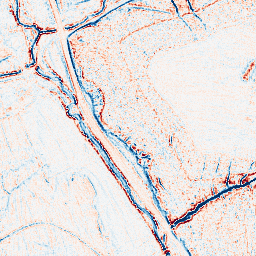
Category: classical
Decomposition family: uniform
Decomposition parameters: size: 5
Upsampling method: fft_zeropad
Upsampling parameters: scale: 2
Upsampling scale: 2